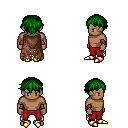
a pixel art fantasy rpg character, male body template, human, dark skin, brown tattered cape, red pants, green short bangs hairstyle, leather bracers, gold boots, four views (front, back, left, right), 2x2 character sprite sheet, small pixel art, hard edges, no anti-aliasing